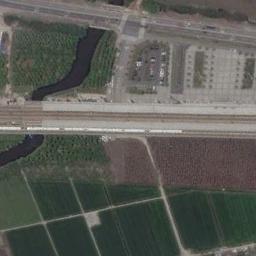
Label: railway